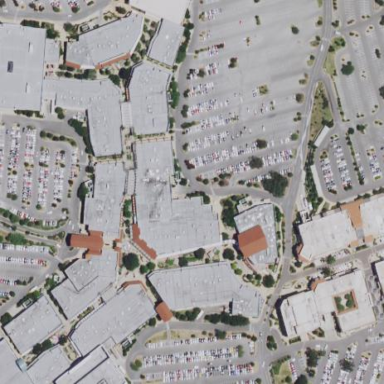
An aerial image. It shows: Retail area with mall.